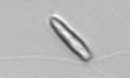
Label: Chrysochromulina